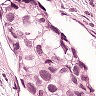
Metastatic tissue present: yes